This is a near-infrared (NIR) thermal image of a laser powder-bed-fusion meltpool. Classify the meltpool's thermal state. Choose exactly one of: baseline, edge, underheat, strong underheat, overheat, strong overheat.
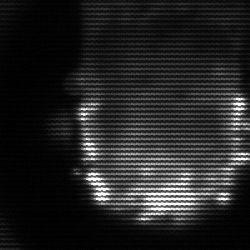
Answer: baseline